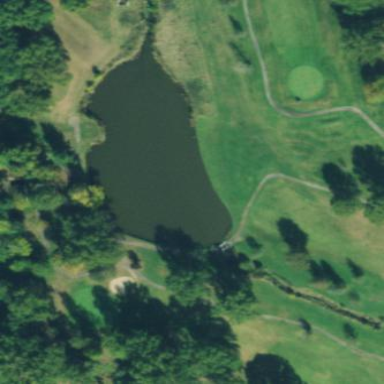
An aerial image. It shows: Picturesque pond acting as water hazard on golf course.